Question: I have worked on this application, done 2 years back, using XIB's and 'Autosizing'.
Now, I've upgraded this app () & I need to make changes according to iPhone 5 (4") and iPhone 4, 4s (3.5")
I've tried to put Margin layouts but these are not making any difference.

I've created quite a few apps before using similar techniques with out any complication but in this app, the view in iPhone4 has a black cut at the top and bottom of the screen.
![enter image description here][2]
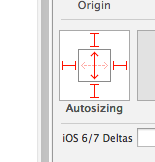
Answer: This issue is not related to 'AutoSizing'.
You're just missing the '640x1136' launch image ('Default-568h@2x.png').

Add it and your app should go full screen.
'Images.xcassets'
---
<URL>